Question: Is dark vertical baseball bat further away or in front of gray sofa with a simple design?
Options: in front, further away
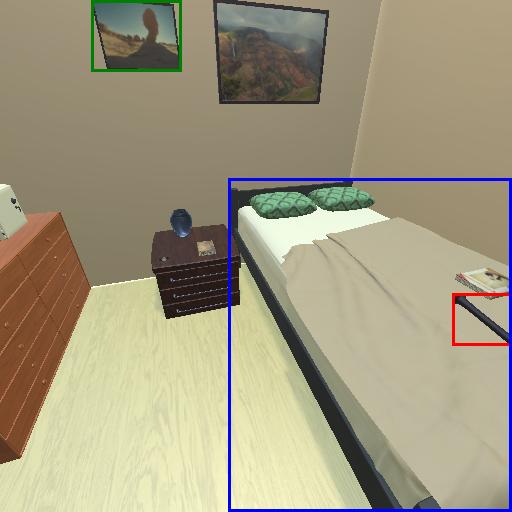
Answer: in front